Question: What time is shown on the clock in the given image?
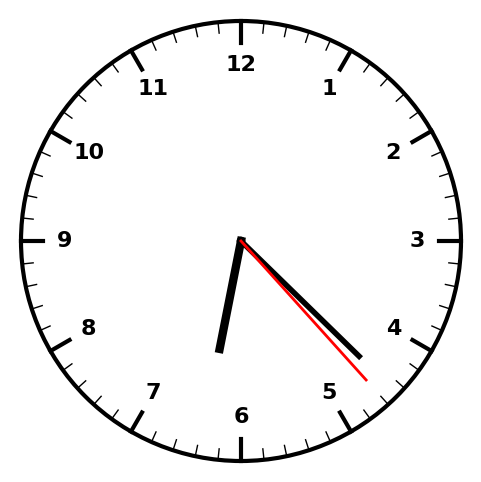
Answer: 06:22:23